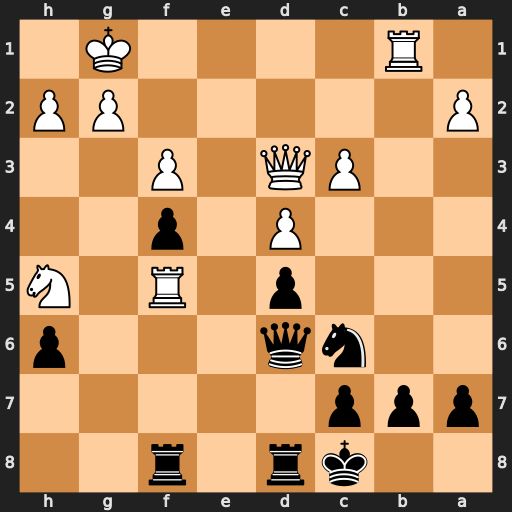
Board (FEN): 2kr1r2/ppp5/2nq3p/3p1R1N/3P1p2/2PQ1P2/P5PP/1R4K1
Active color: b
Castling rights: -
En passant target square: -
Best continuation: Qg6 Nxf4 Qxf5 Qxf5+ Rxf5